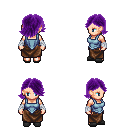
a pixel art fantasy rpg character, female body template, human, light skin, blue vest, robe skirt, purple swoop hairstyle, white cloth bandages, gray slippers, four views (front, back, left, right), 2x2 character sprite sheet, small pixel art, hard edges, no anti-aliasing